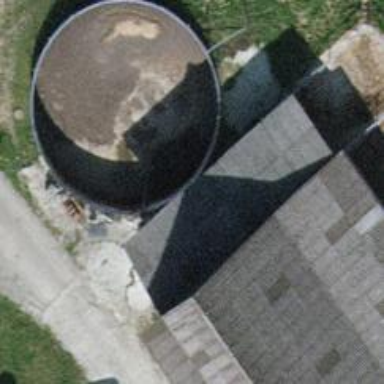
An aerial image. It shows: Storage tank that is man-made.